Field crop: maize
Growth stage: 1
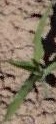
Species: maize